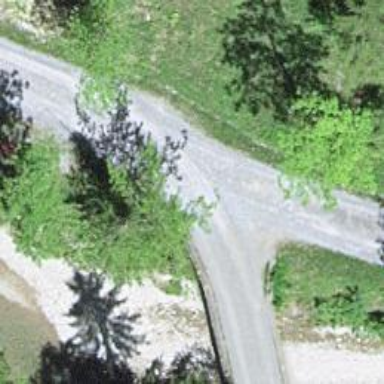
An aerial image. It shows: Well-maintained track road with grade 1 tracktype.